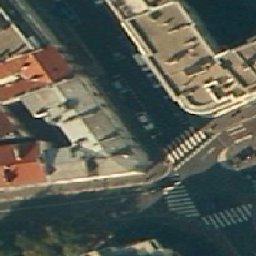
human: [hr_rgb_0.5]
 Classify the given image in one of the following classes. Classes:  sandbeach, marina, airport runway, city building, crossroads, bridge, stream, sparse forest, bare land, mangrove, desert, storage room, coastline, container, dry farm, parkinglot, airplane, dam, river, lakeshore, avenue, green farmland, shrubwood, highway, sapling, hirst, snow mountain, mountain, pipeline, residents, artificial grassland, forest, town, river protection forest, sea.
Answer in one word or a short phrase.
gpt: city building